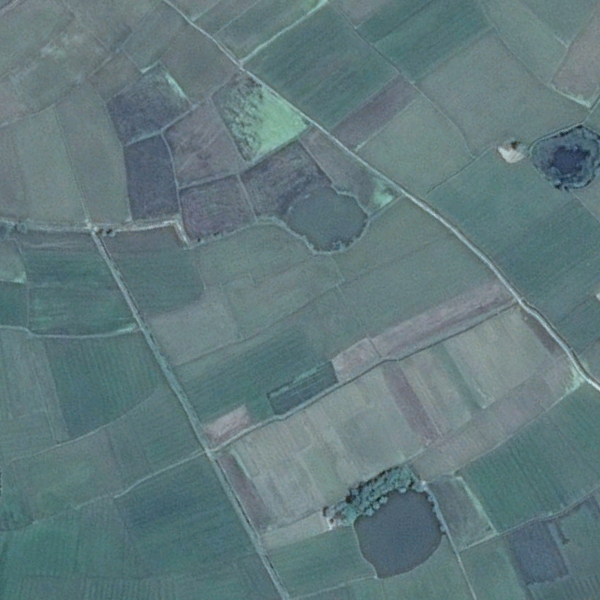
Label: Farmland